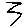
Label: zigzag